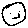
Label: smiley face